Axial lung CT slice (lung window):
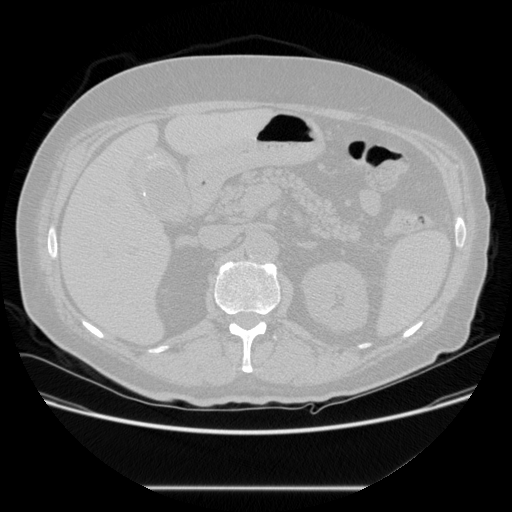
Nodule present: no